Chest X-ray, PA view. Patient: 60 years old, sex F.
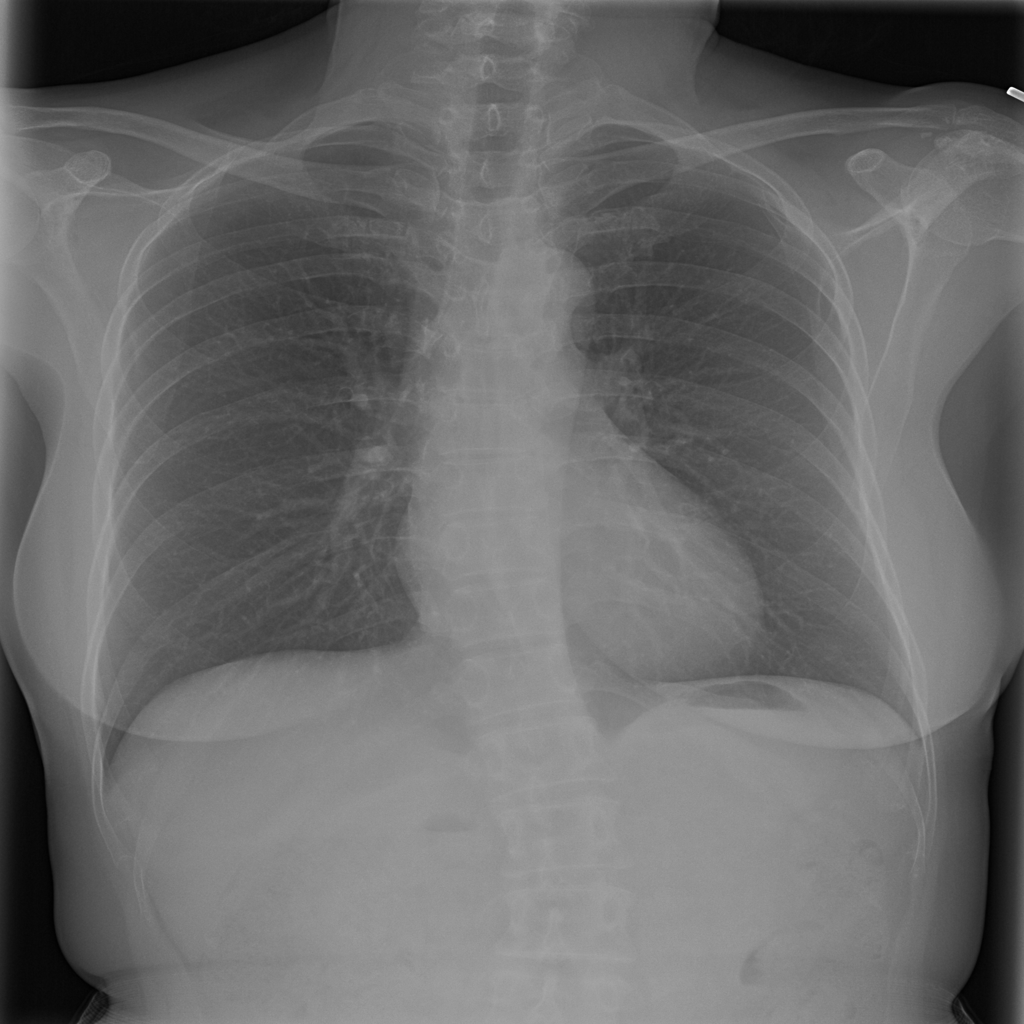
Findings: No Finding